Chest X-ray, PA view. Patient: 15 years old, sex F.
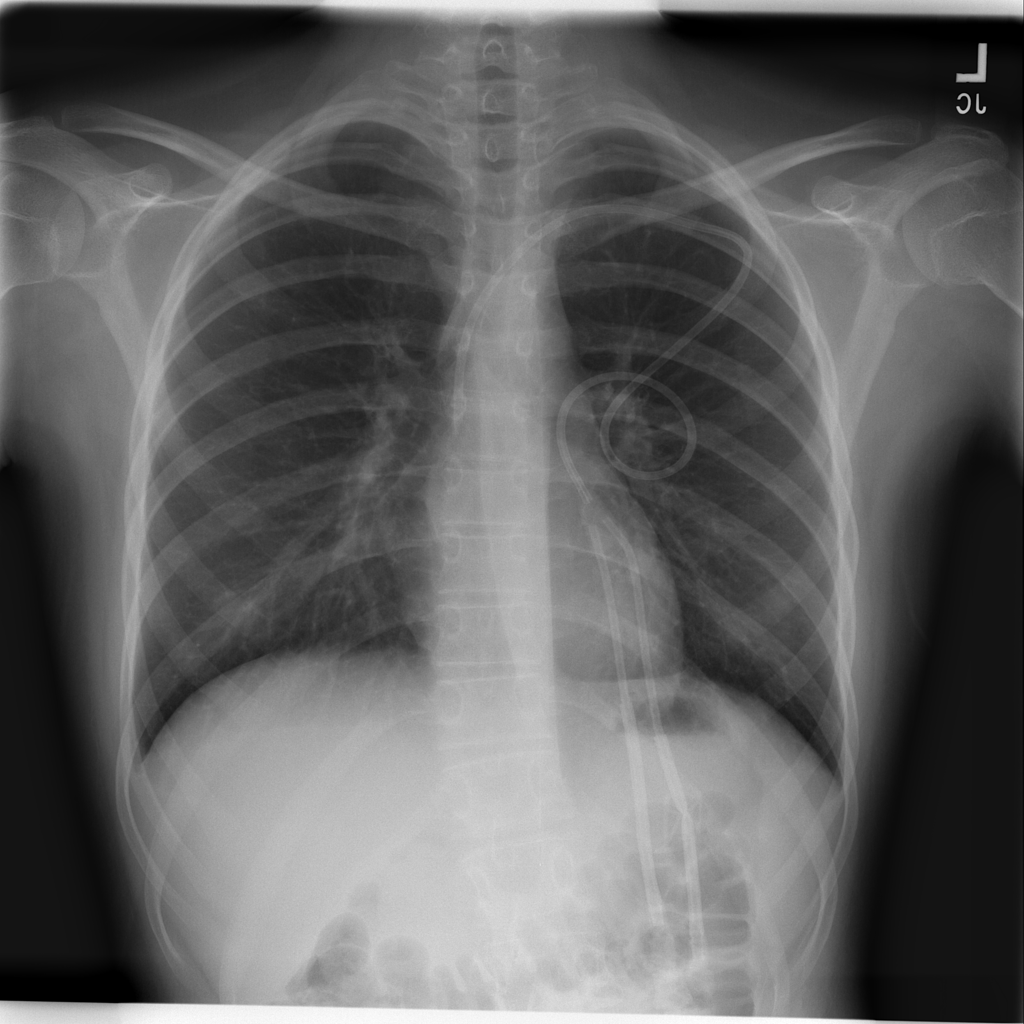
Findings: No Finding